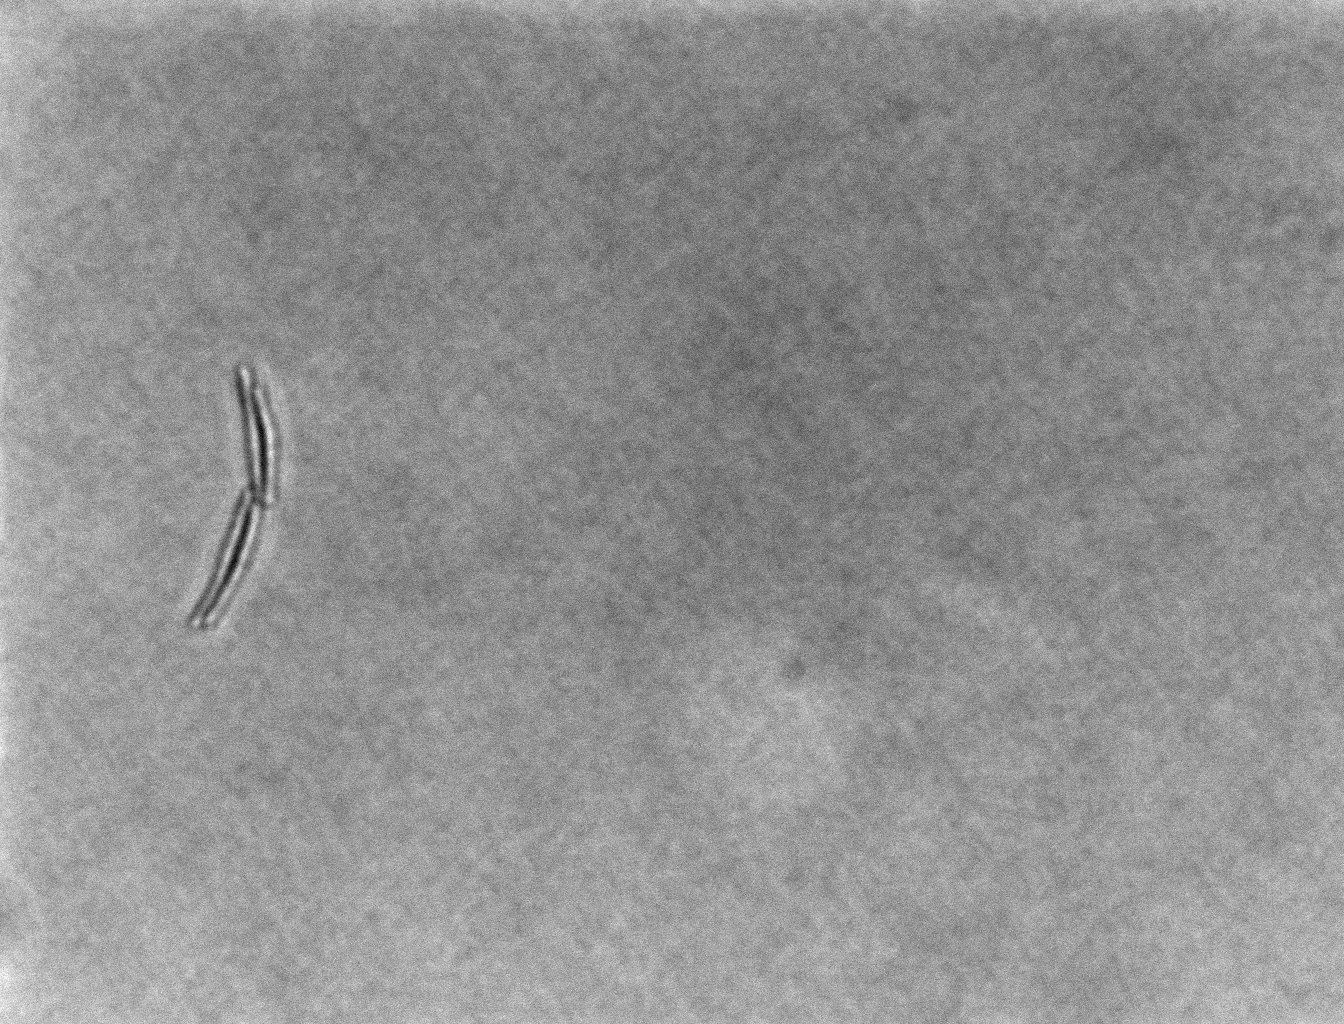
Brightfield microscopy, 60x objective, 3 h incubation